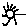
Label: sun